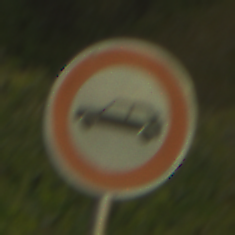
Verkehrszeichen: VerbotPersonenkraftwagen
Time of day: Night
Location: Outdoor (Urban)
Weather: PartlyCloudy
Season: NotSpecified
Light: Artificial